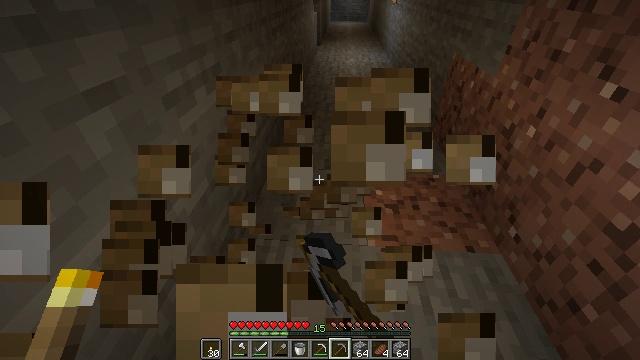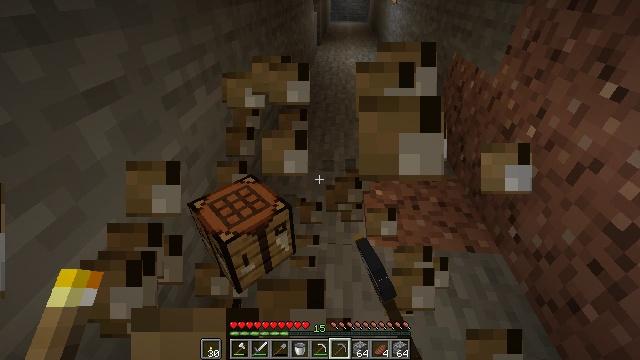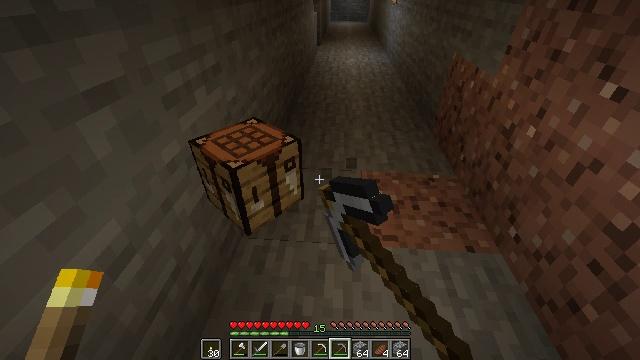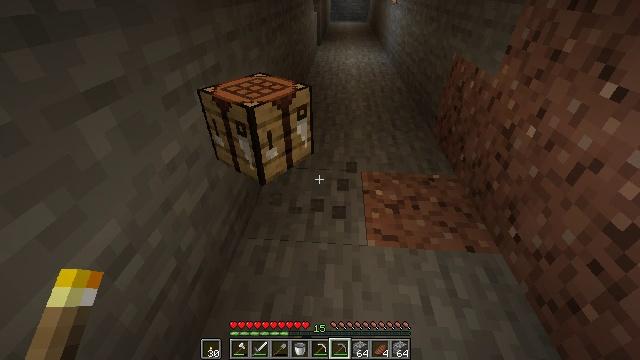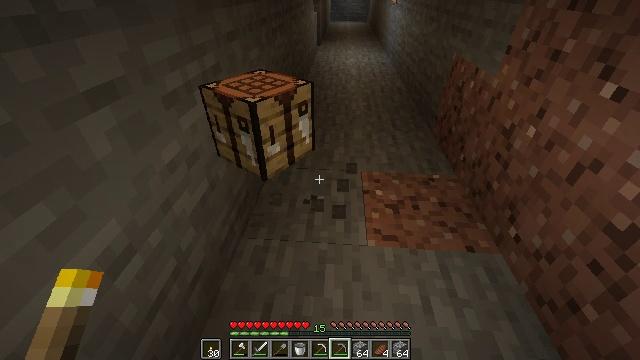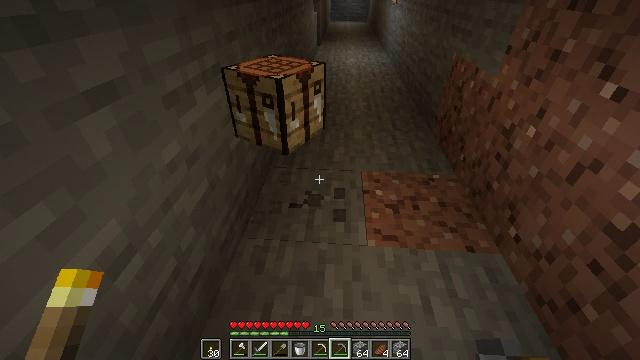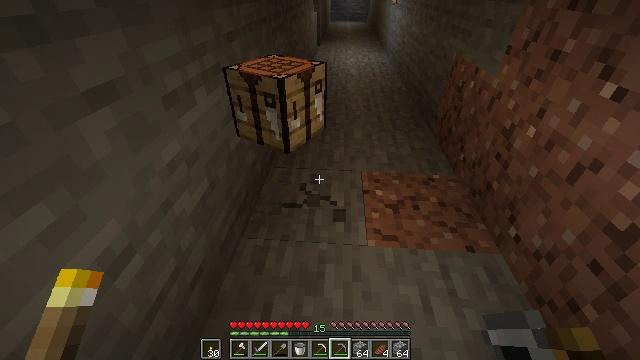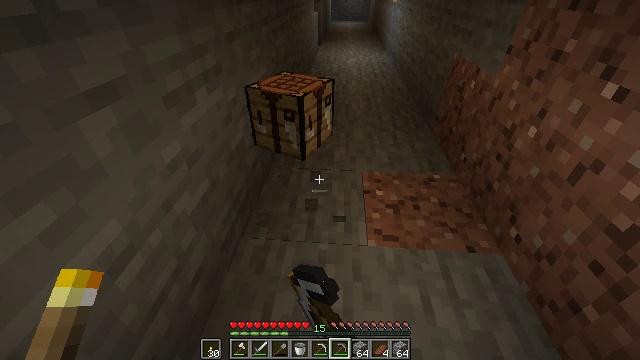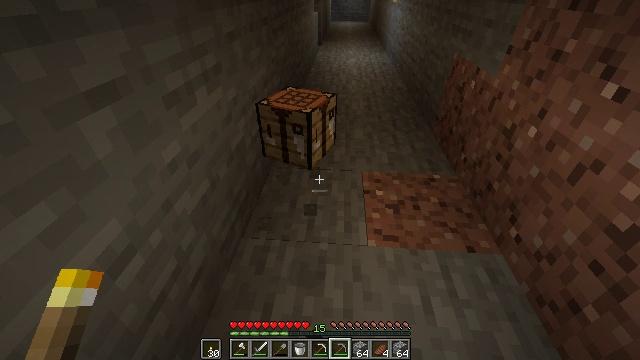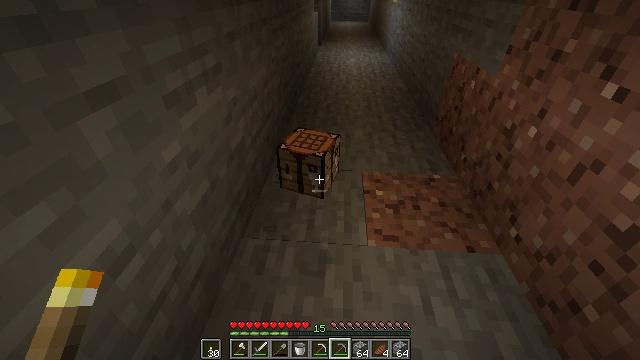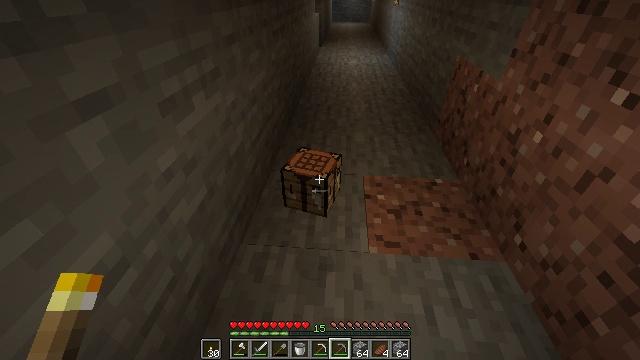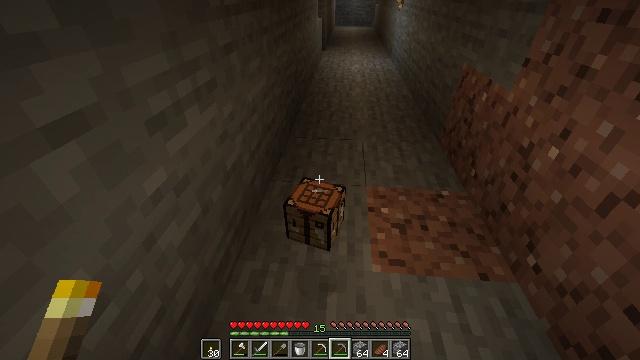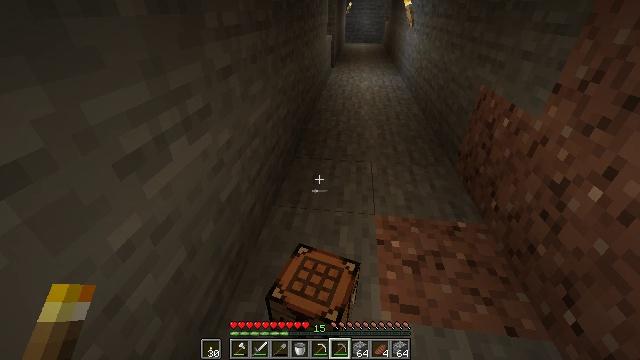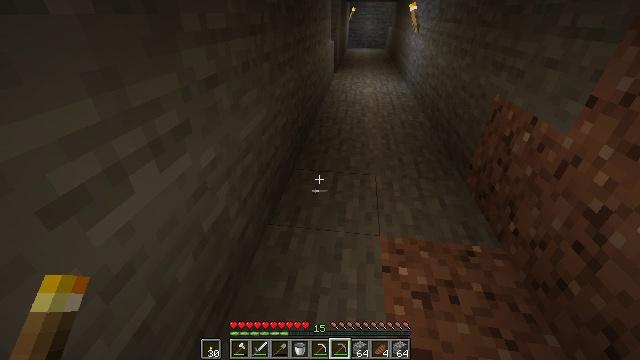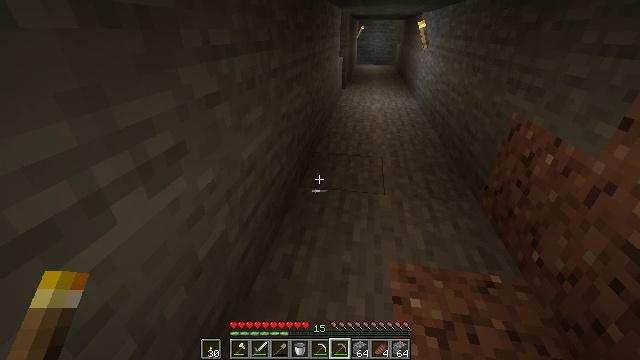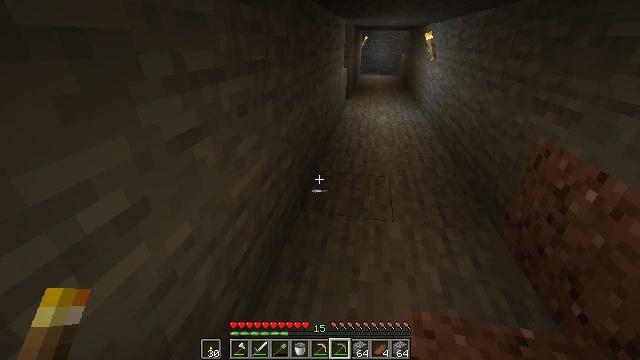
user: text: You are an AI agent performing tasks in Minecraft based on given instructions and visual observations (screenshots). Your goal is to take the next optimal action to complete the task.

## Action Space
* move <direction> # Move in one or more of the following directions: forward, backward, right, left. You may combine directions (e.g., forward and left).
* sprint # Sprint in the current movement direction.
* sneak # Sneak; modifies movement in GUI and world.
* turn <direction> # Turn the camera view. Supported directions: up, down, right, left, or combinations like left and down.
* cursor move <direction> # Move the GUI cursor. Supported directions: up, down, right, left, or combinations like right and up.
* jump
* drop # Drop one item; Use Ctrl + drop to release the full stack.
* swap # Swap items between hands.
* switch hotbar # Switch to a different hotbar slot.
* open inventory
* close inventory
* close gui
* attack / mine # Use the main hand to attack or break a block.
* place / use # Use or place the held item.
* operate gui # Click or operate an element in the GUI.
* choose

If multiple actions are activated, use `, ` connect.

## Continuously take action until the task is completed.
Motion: motion action
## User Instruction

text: Break the granite to collect it.
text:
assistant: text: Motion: attack / mine
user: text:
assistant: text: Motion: attack / mine
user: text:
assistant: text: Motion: attack / mine
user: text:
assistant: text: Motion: attack / mine
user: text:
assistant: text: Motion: attack / mine
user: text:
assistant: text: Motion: attack / mine
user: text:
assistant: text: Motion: no_op
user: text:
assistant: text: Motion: no_op
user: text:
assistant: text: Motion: no_op
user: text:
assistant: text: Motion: move forward
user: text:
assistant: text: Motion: move forward
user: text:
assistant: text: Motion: move forward, turn left and up
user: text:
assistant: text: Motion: move forward
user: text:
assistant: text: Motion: move forward, turn left and up
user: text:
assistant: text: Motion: move forward, turn up
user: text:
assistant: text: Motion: move forward
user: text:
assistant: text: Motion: turn up
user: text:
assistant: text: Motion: turn left and up
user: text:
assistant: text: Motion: turn left and up
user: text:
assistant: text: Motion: turn left and up
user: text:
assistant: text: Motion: turn left and up
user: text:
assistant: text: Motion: turn left
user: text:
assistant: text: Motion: turn left
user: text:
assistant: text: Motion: turn left
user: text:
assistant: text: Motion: turn left and up
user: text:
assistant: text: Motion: turn left
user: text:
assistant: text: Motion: turn left and up
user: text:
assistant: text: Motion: turn left
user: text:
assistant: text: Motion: move forward, turn left
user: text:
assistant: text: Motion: move forward, turn left